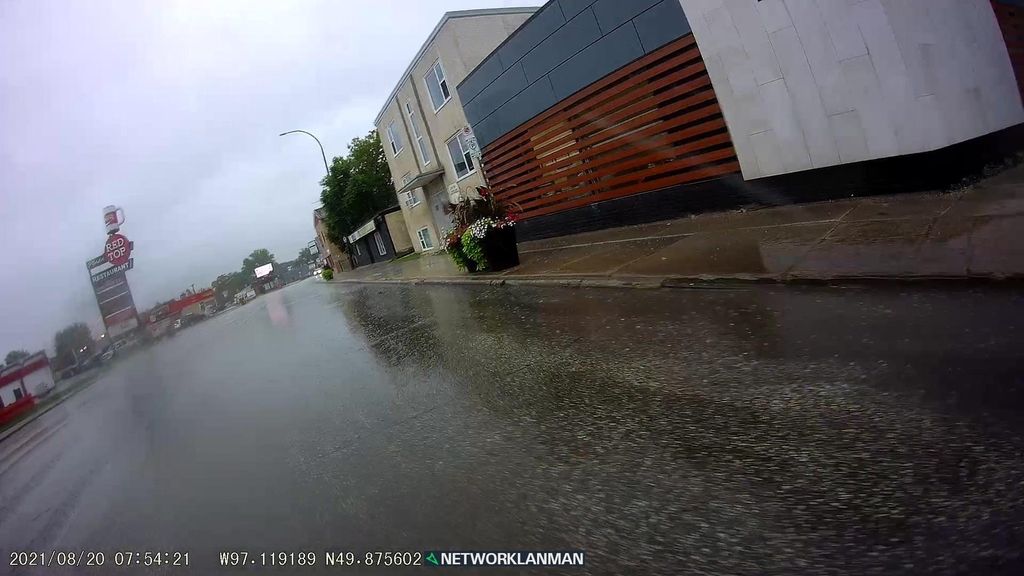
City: winnipeg